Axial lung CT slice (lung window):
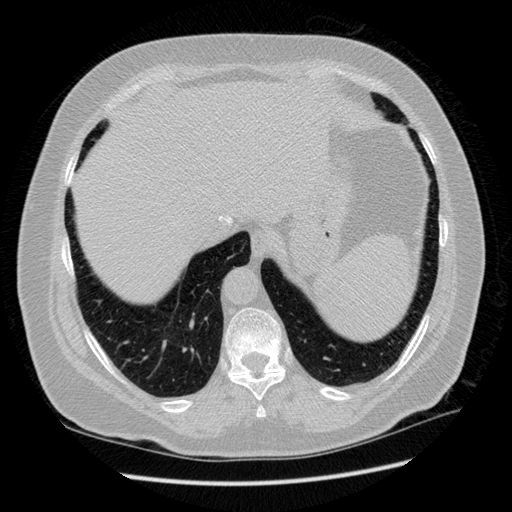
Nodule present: no